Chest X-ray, PA view. Patient: 48 years old, sex F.
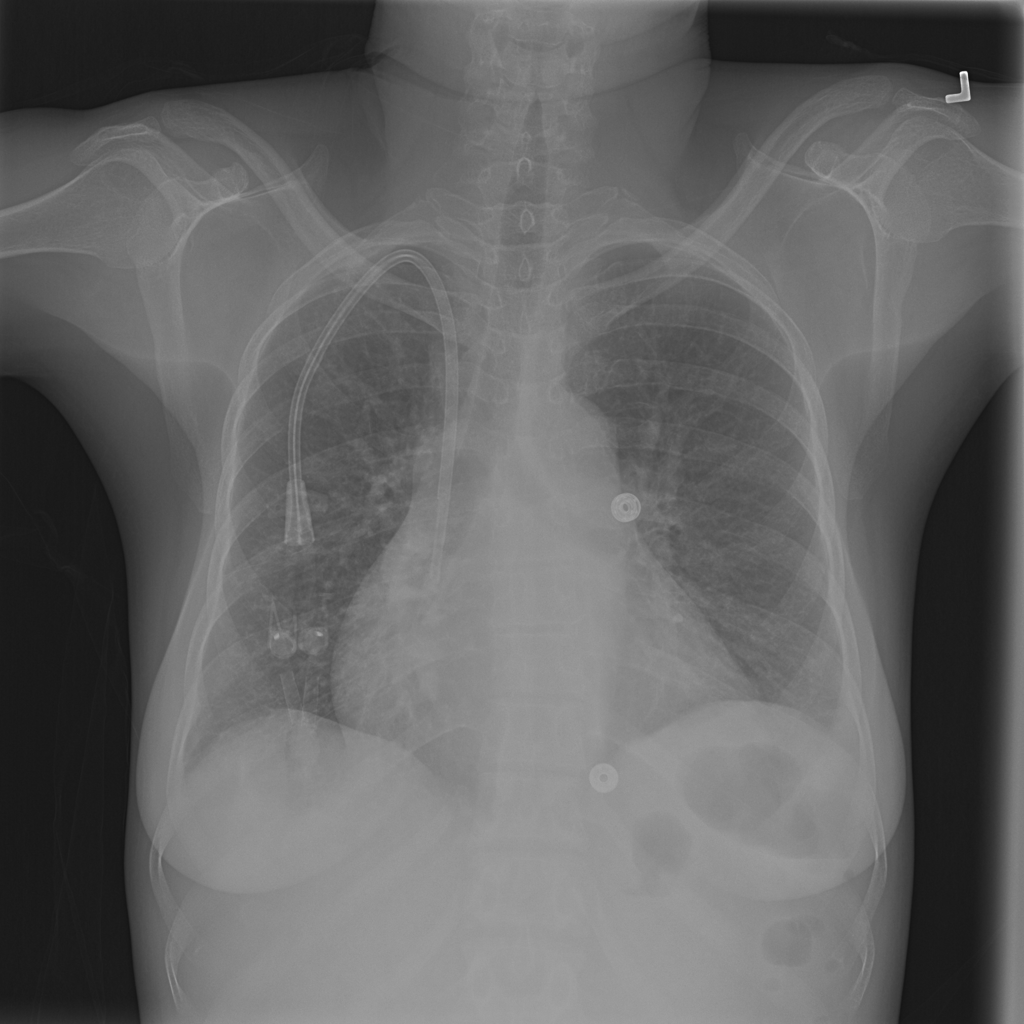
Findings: Cardiomegaly, Effusion